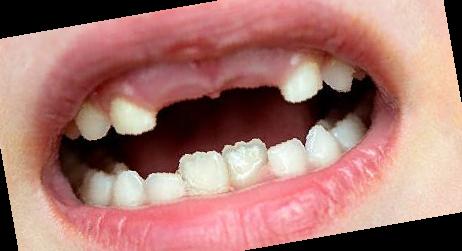
Condition: hypodontia